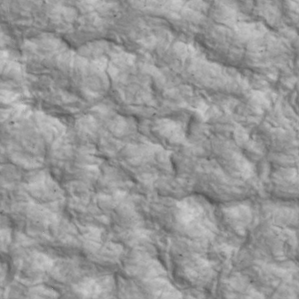
Label: non_frost